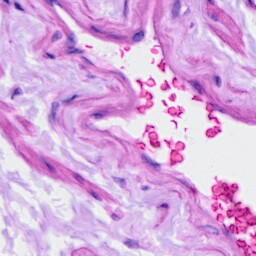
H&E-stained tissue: Ovarian